Interaction volume radius: 10 \u00c5
Interaction volume height: 15 \u00c5
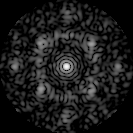
Disorder parameter: 0.6394